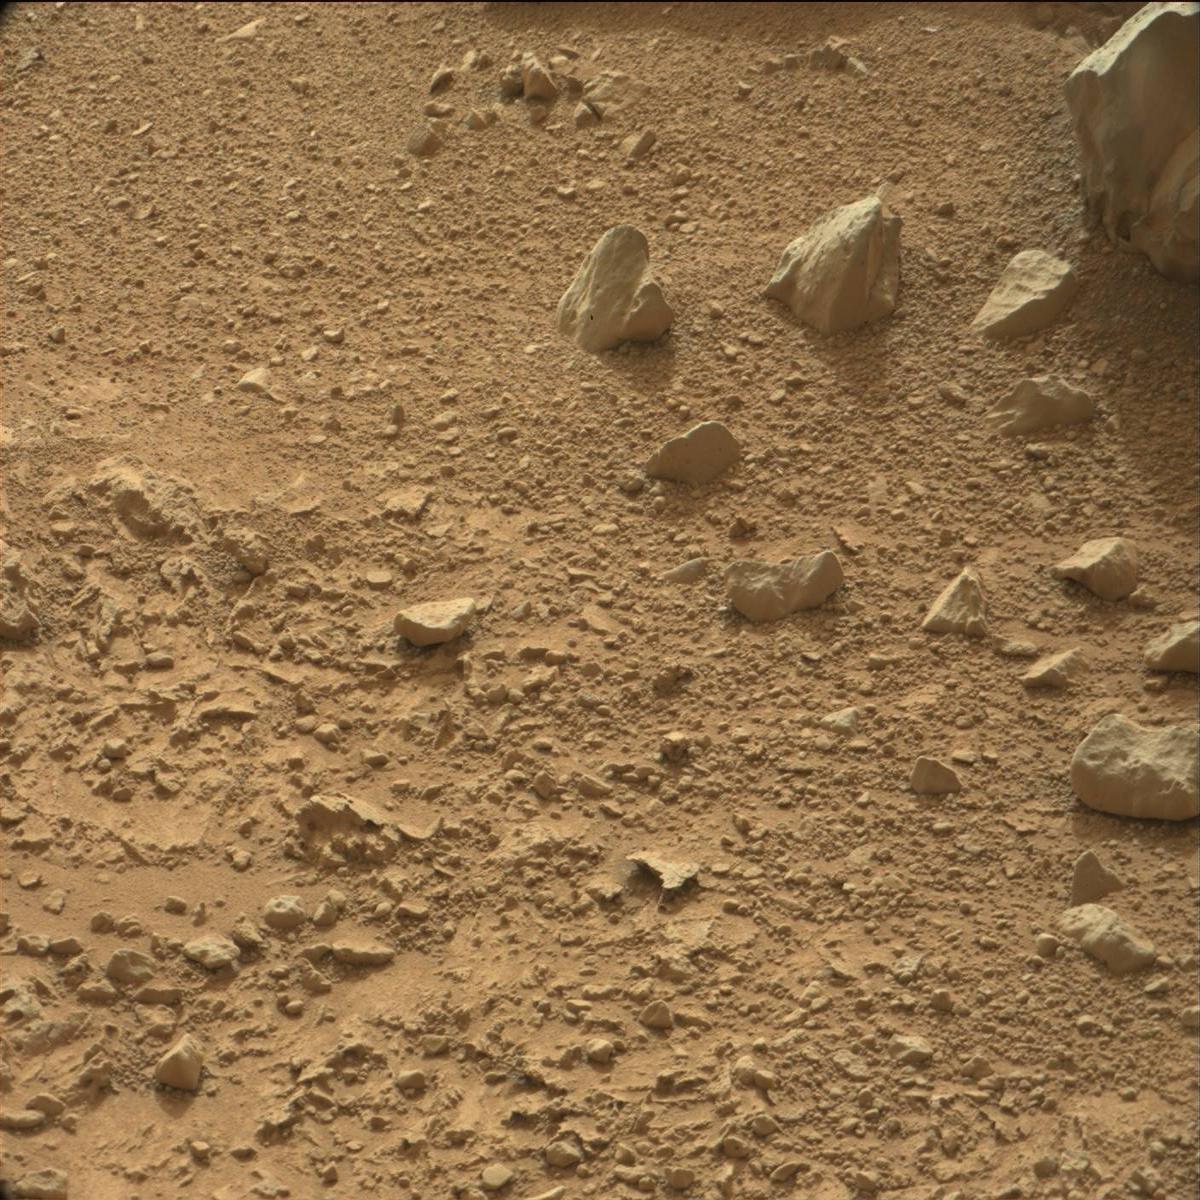
Terrain classes present: Bedrock, Rock, Sand / Soil